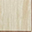
Piece: xx